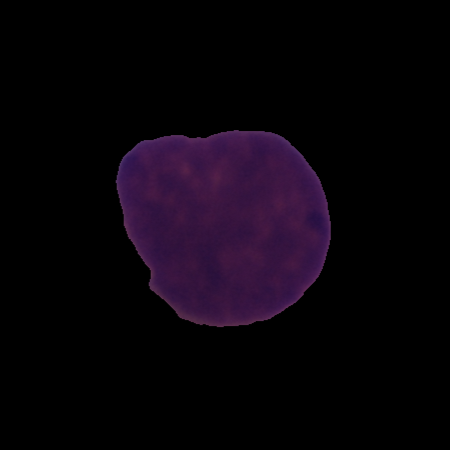
Label: cancer